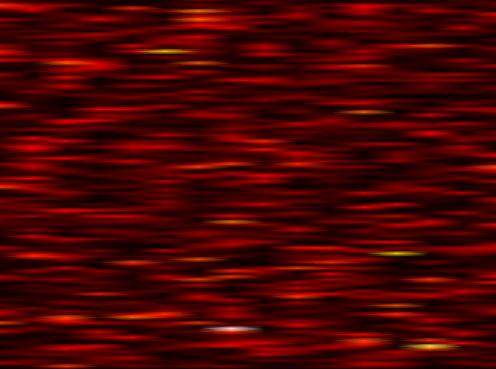
Label: OFDM